Question: I'm programming this level creator for a game me and a few of my friends are doing but as of right now the GUI is using a null layout, which I don't want to. It works fine for now, but I'm still against it and I know everyone else also encourages you to ALWAYS use a LayoutManager. I'm not really willing to compromise the design as it is right now, so I pretty much want to know if there's a LayoutManager that allows me to create a GUI that looks like this:

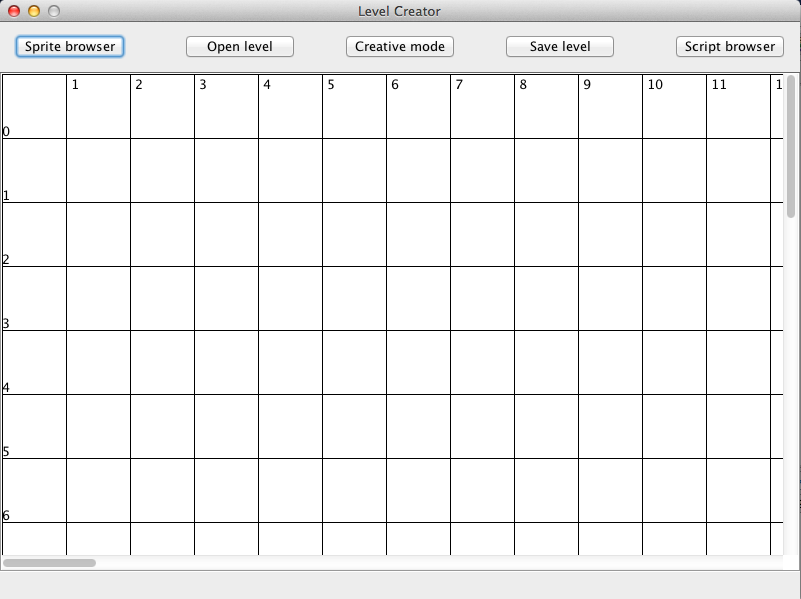
Answer: This looks like a good job for a BorderLayout. Put the buttons inside a nested container as the NORTH element. Add the JScrollPane as the CENTER component. The grid itself looks like it is a good candidate for a GridBagLayout or perhaps a GridLayout.